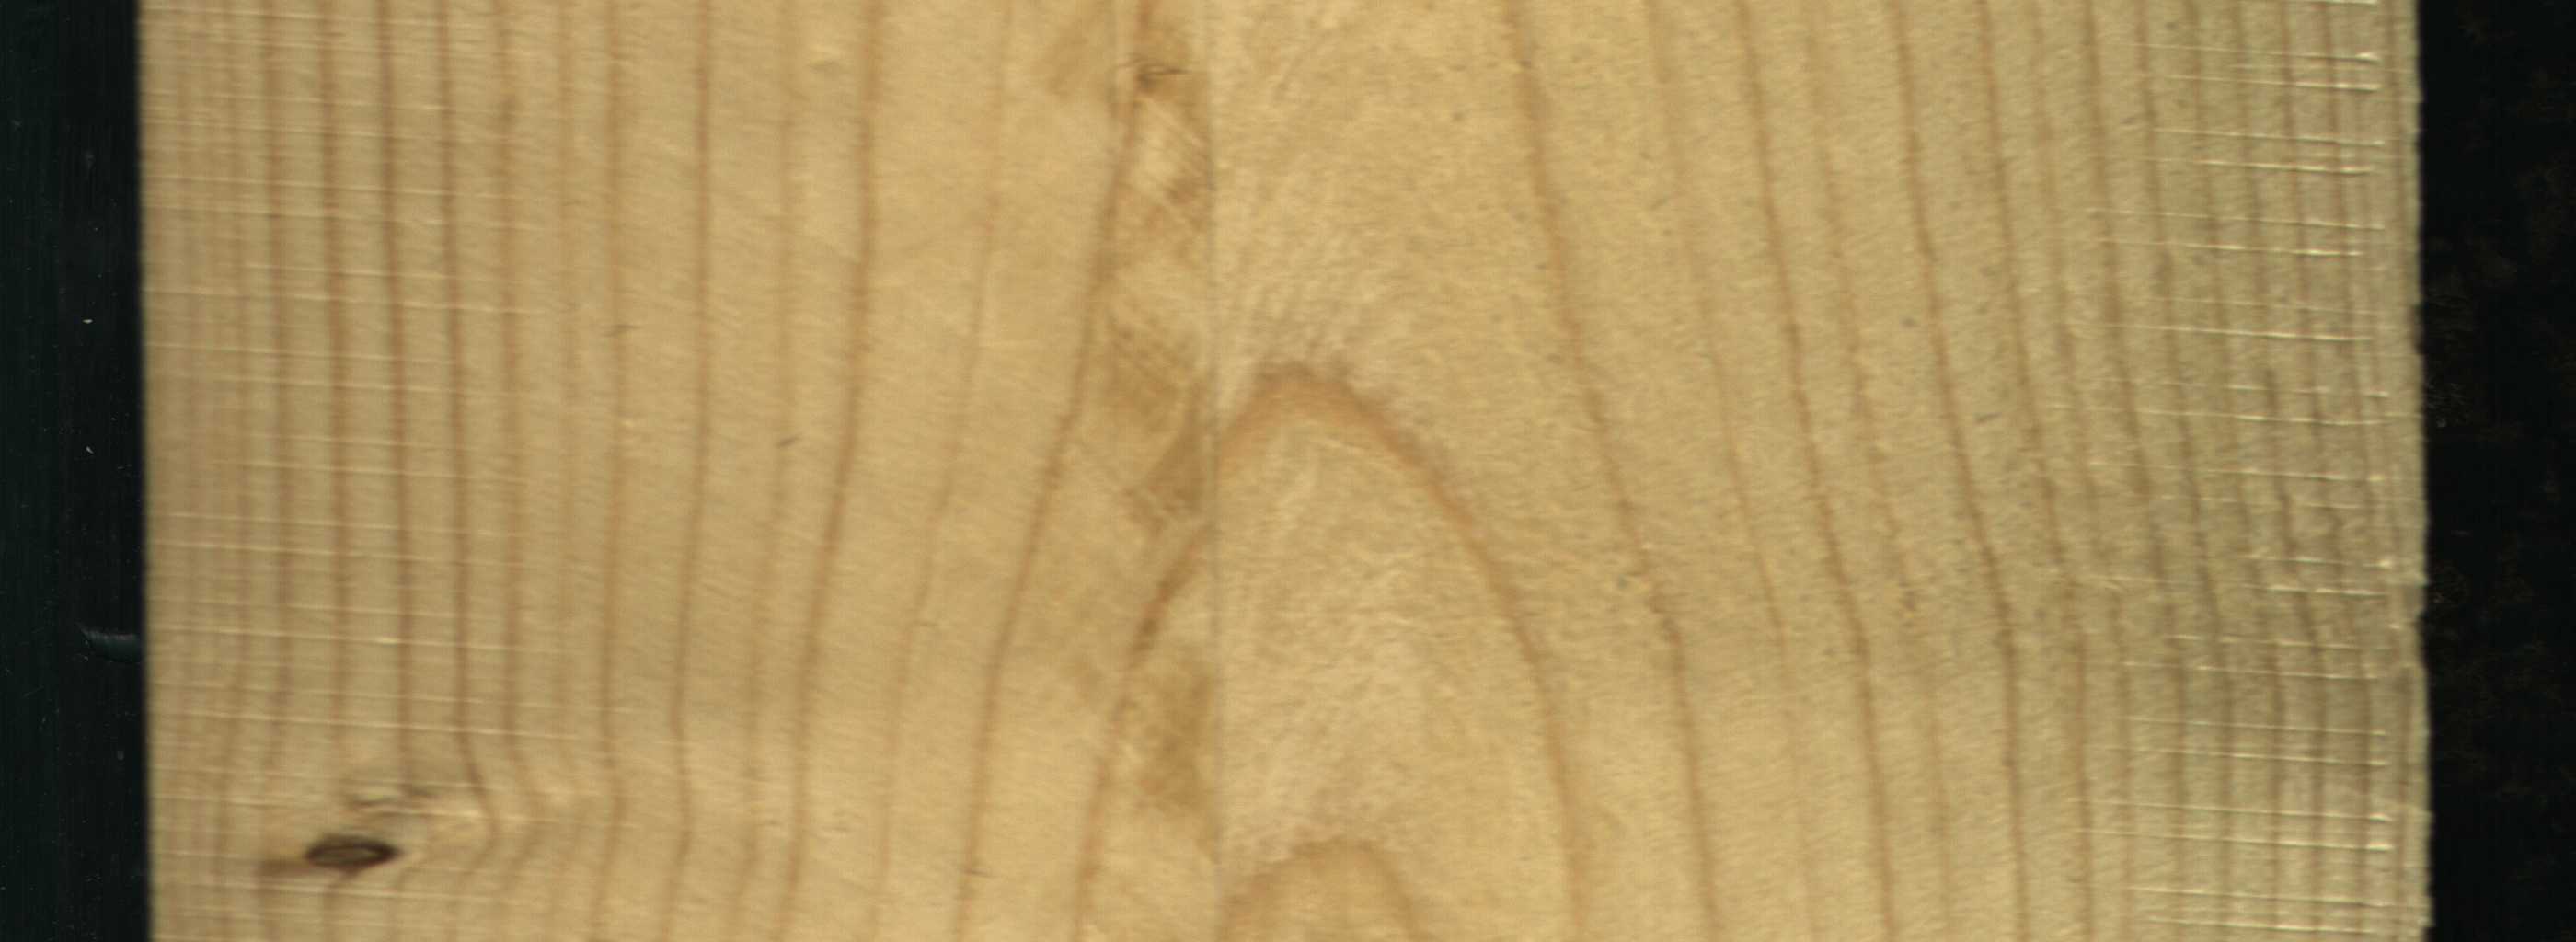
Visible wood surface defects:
Dead_Knot